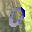
Label: 0